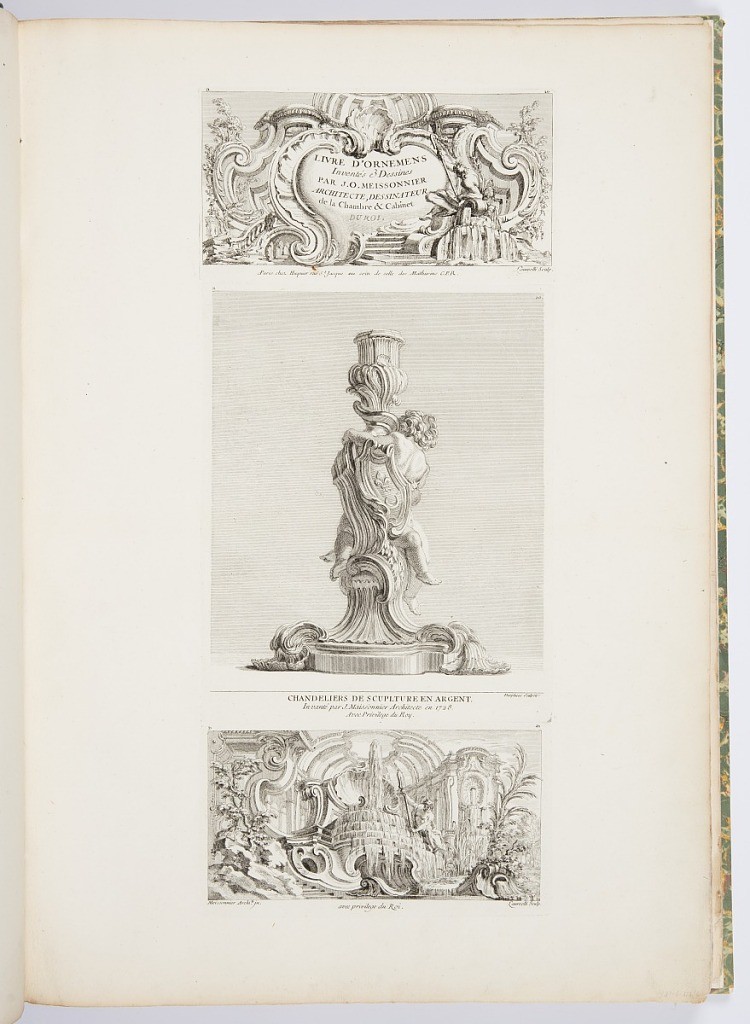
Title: CHANDELIERS DE SCULPTURE EN ARGENT.
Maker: Juste-Aurèle Meissonnier, French, b. Italy, 1695–1750
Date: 1742–50
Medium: etching and engraving on paper
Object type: Print
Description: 1921-6-212-6-a: Design for title page, asymmetrical cartouche deco...;     1921-6-212-6-b: Elevation of a candlestick with a partial view of ...;     1921-6-212-6-c: Panel with fountain at center and shell atop casca...